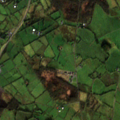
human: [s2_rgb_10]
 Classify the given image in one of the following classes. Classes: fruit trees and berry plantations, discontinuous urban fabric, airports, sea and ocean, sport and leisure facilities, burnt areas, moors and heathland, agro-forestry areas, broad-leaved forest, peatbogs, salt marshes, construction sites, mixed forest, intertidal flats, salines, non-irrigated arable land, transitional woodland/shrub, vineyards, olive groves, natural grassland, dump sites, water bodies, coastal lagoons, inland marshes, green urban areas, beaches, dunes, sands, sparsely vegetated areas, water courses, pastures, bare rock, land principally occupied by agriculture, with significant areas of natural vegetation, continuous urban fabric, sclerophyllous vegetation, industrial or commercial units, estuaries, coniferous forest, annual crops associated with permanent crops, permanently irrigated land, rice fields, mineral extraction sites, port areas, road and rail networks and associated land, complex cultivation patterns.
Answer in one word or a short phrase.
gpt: pastures